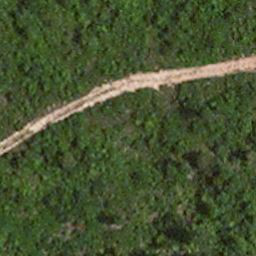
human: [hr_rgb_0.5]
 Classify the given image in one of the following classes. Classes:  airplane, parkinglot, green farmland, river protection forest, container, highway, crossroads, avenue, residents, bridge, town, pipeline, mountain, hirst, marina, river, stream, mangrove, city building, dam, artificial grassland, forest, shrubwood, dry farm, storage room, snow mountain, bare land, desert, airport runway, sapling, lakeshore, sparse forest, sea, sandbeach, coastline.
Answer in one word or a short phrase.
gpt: avenue